Question: This is my 'Plist':

With this configuration, when sharing Safari full page screenshot via 'shareExtension', my app cannot be seen in the sharing list. How can I solve this?
Any help would be appreciated.
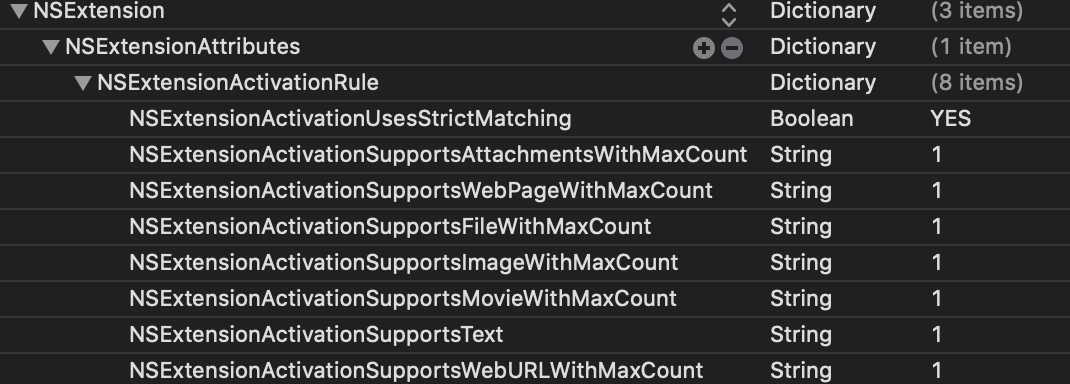
Answer: <URL>
'''
SUBQUERY (
extensionItems,
$extensionItem,
SUBQUERY (
$extensionItem.attachments,
$attachment,
ANY $attachment.registeredTypeIdentifiers UTI-CONFORMS-TO "public.data"
|| ANY $attachment.registeredTypeIdentifiers UTI-CONFORMS-TO "public.url"
).@count >= 1
).@count == 1
'''